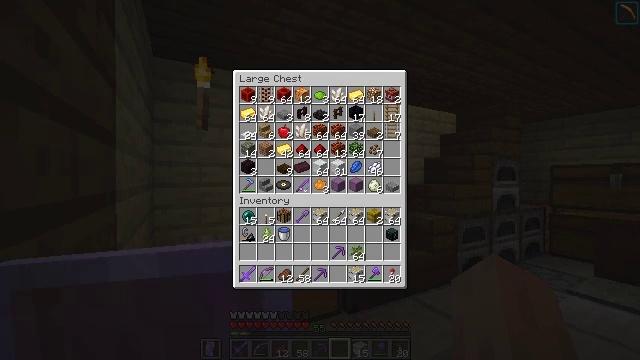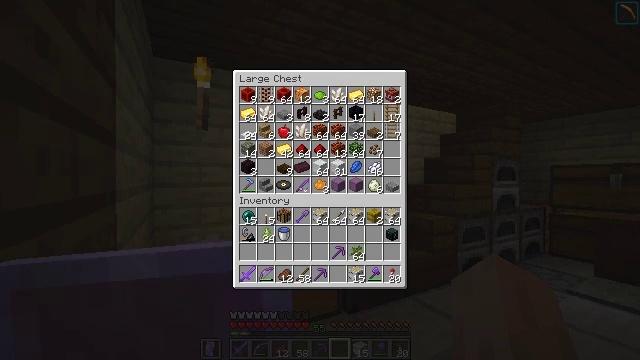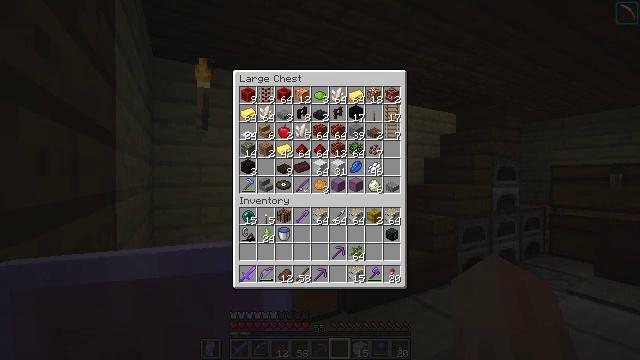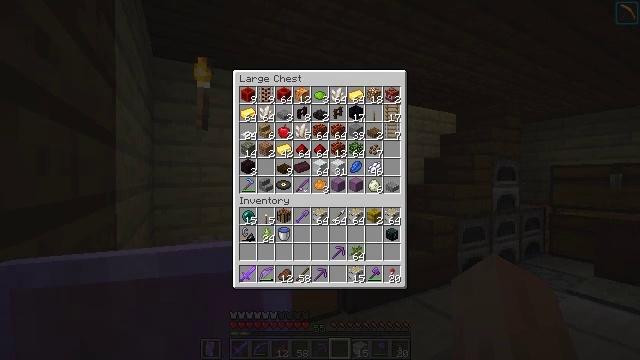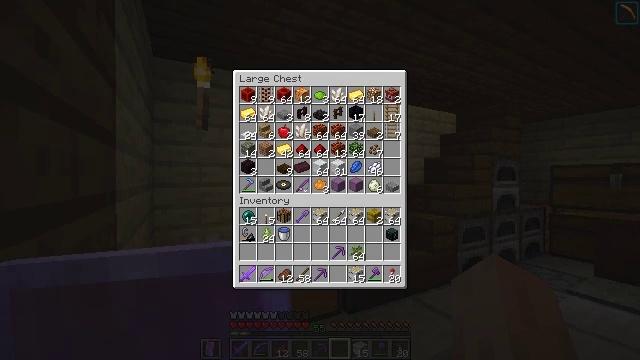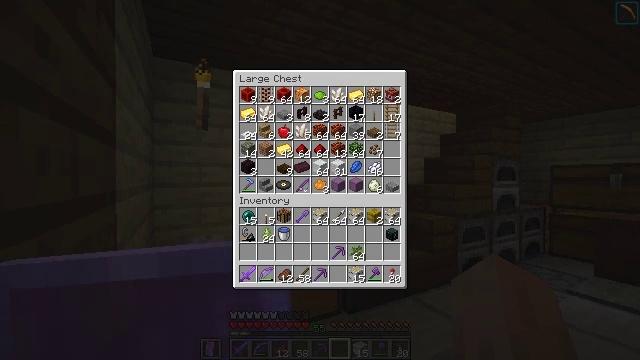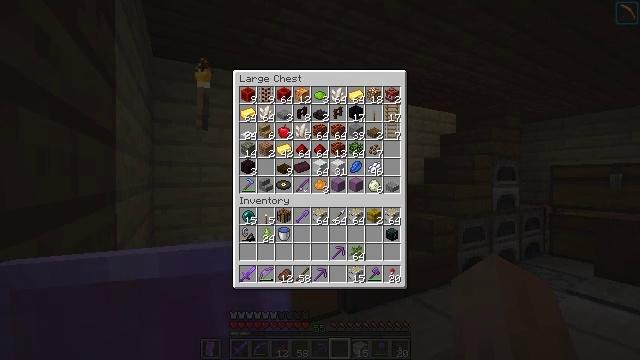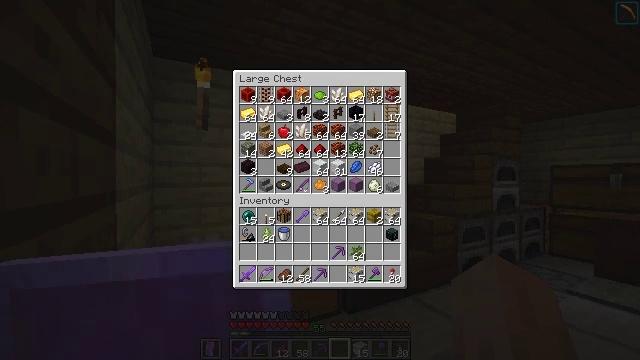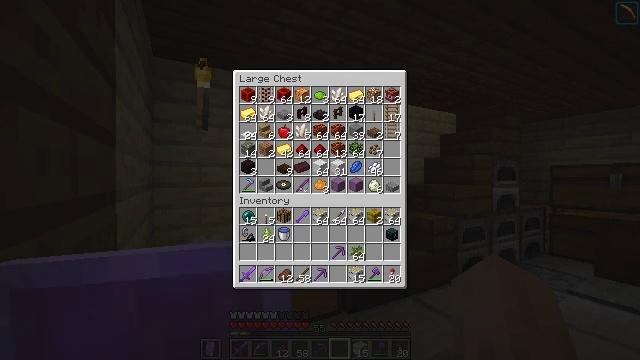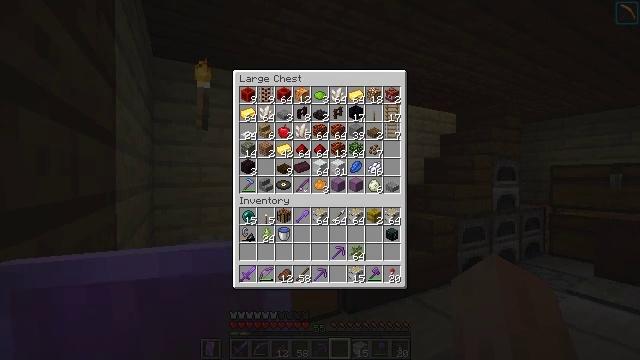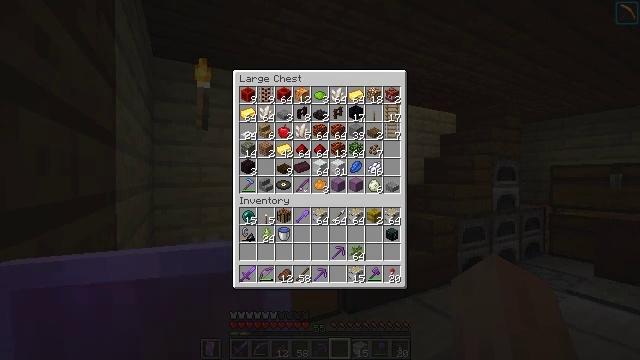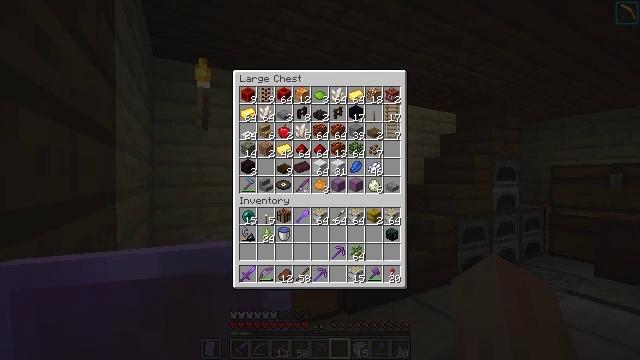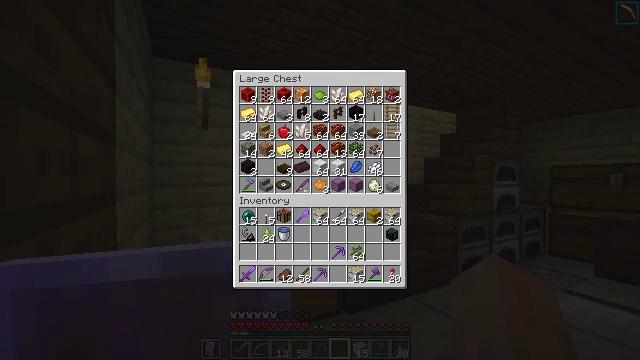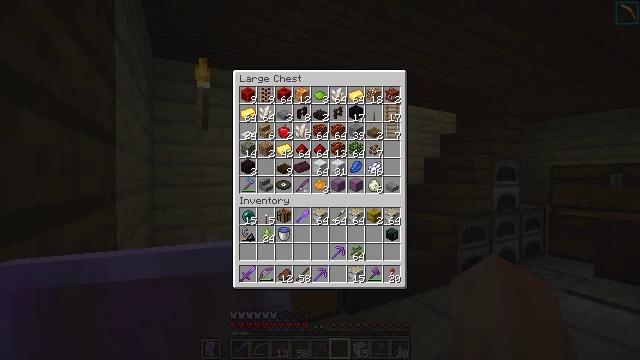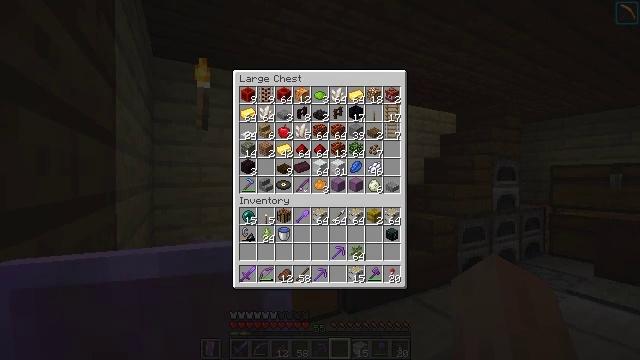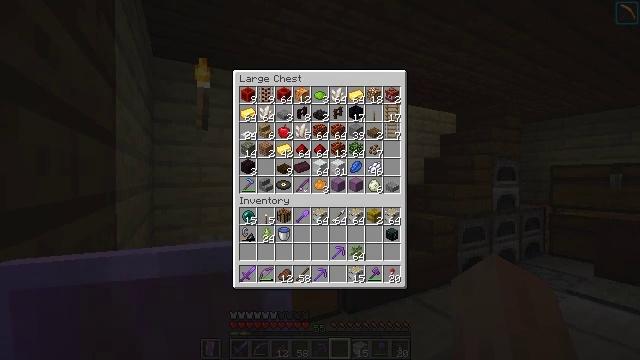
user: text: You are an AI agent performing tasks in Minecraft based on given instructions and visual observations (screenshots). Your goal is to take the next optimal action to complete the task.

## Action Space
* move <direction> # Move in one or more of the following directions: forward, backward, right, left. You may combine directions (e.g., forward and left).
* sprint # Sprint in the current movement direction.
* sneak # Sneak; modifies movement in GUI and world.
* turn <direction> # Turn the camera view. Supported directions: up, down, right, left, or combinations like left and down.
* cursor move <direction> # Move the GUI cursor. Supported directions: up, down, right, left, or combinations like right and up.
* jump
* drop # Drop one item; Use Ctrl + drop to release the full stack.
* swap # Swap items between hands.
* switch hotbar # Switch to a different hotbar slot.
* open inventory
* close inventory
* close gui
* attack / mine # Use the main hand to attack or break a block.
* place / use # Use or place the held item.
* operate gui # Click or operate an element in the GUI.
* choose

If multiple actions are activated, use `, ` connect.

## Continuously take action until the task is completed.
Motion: motion action
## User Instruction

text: Combine materials in the crafting grid to craft a lead.
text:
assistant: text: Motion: no_op
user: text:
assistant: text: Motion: no_op
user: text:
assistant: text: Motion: no_op
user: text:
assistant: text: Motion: no_op
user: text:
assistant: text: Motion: no_op
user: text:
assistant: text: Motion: no_op
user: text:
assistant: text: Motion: no_op
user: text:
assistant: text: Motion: no_op
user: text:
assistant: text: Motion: no_op
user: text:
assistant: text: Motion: no_op
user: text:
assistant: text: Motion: no_op
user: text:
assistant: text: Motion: no_op
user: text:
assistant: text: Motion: no_op
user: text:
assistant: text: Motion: no_op
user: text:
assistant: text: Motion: no_op
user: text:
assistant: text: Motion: no_op
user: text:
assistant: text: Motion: no_op
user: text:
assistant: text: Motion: no_op
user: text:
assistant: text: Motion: no_op
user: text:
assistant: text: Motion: no_op
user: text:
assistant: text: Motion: no_op
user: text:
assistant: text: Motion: turn down
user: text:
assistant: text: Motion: turn down
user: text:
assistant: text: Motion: turn down
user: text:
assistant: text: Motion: no_op
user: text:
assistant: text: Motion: no_op
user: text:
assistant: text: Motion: no_op
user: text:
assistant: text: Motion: turn up
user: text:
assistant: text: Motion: turn up
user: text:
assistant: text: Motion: turn up